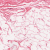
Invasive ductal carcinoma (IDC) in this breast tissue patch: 0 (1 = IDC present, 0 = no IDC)